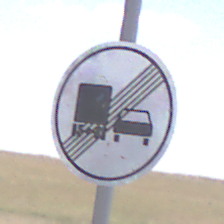
Verkehrszeichen: EndeUeberholverbotKraftfahrzeuge
Umgebung: Outdoor, Nature
Tageszeit: Midday
Wetter: PartlyCloudy
Licht: Natural
Jahreszeit: NotSpecified
Kontrast: HighContrast